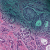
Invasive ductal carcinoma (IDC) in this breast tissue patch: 0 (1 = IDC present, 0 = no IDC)